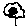
Label: flower